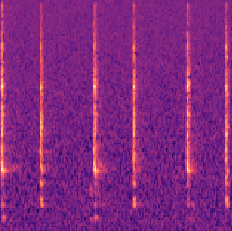
Sound class: Clock tick